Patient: sex F, age 60
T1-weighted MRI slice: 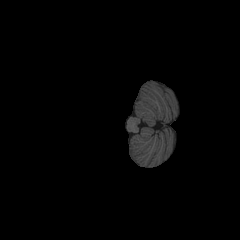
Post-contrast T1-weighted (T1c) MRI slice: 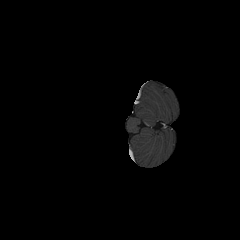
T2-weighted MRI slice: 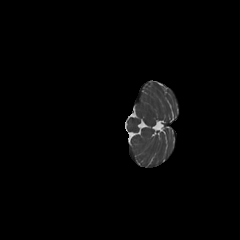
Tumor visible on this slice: no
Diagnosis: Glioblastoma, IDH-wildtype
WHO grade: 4